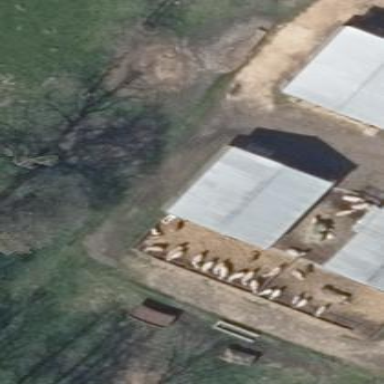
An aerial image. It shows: Shed.